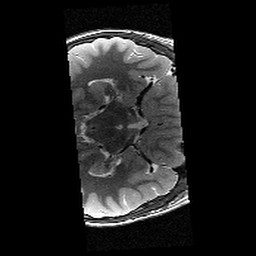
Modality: T2w
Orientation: axial
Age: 11
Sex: male
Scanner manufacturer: siemens
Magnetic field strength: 3 T
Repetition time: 9.23 s
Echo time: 0.067 s